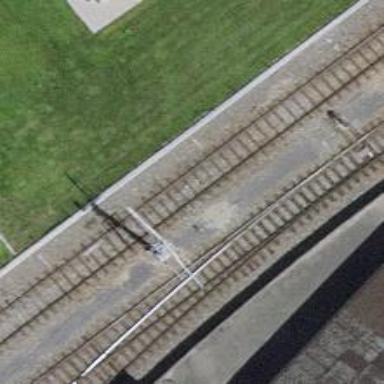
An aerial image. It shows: Railway switch.